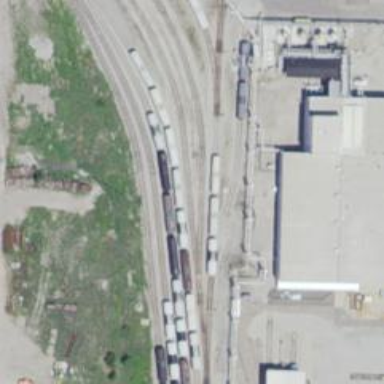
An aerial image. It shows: Rail spur service.